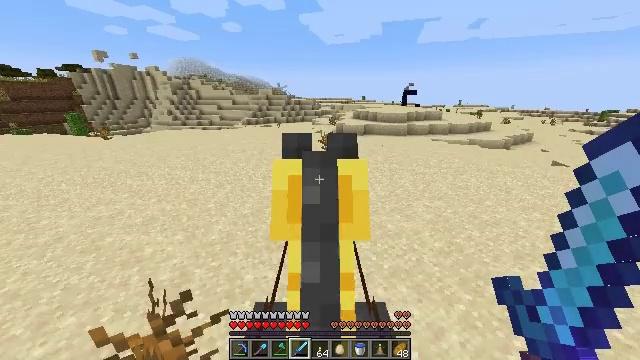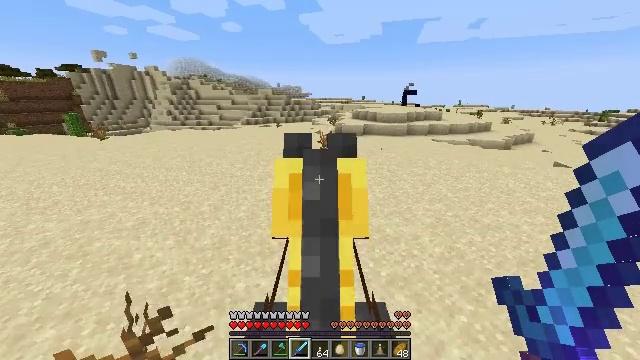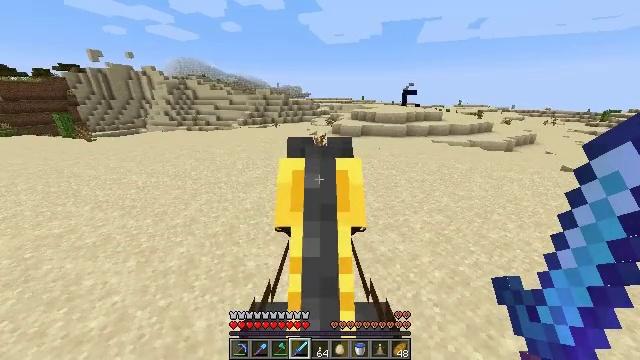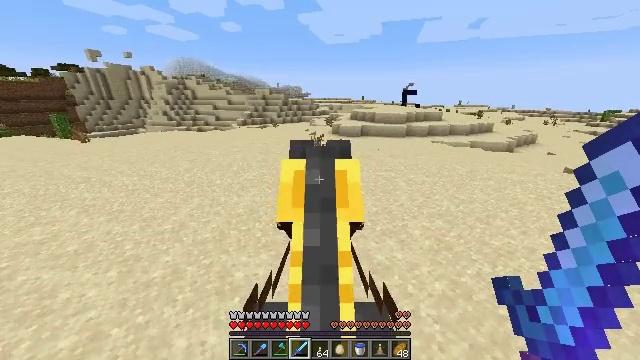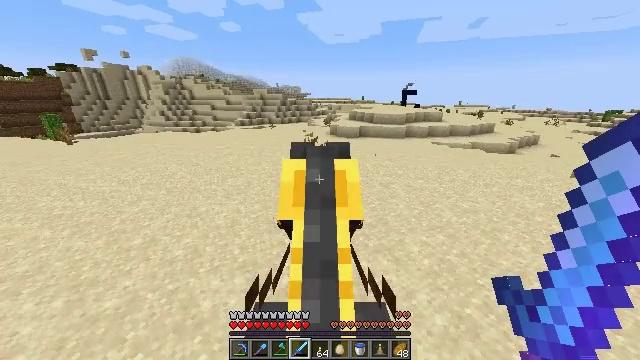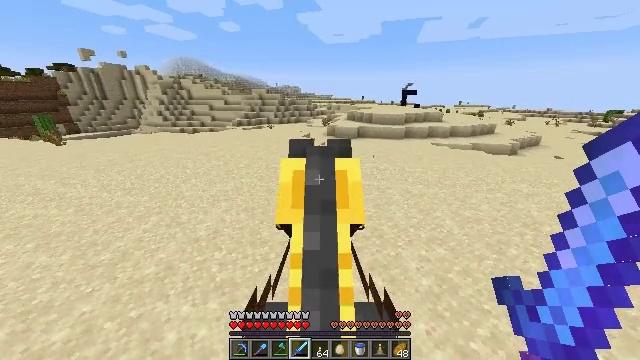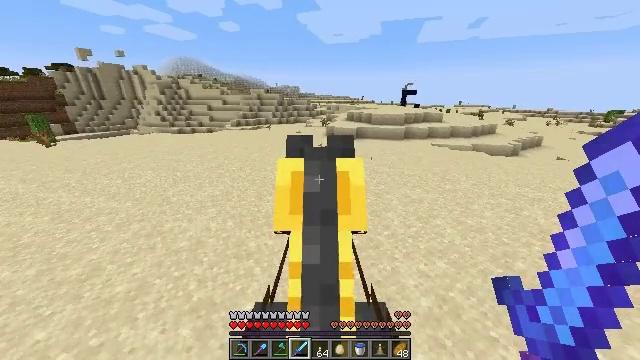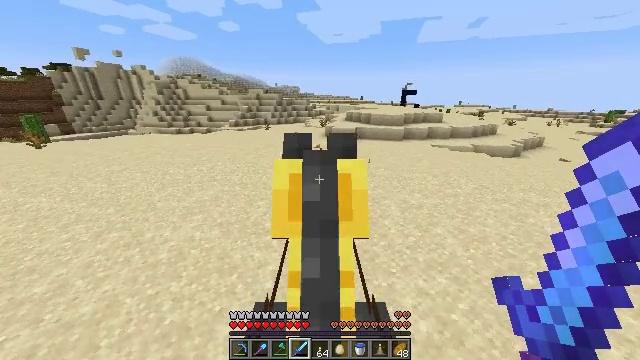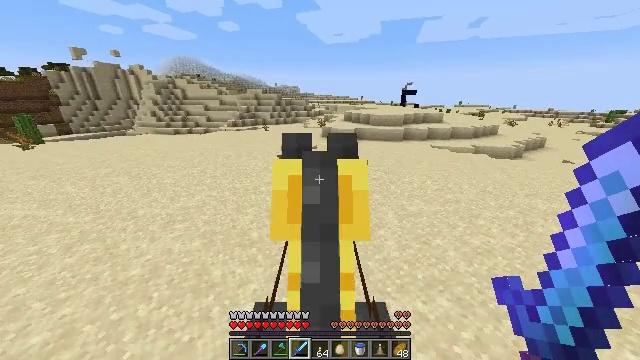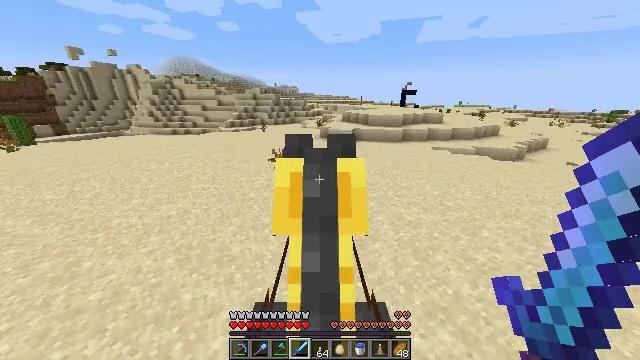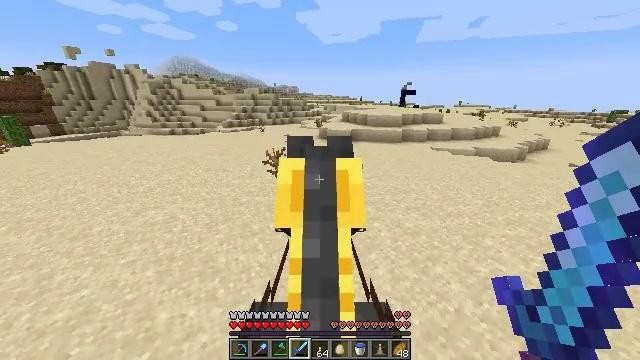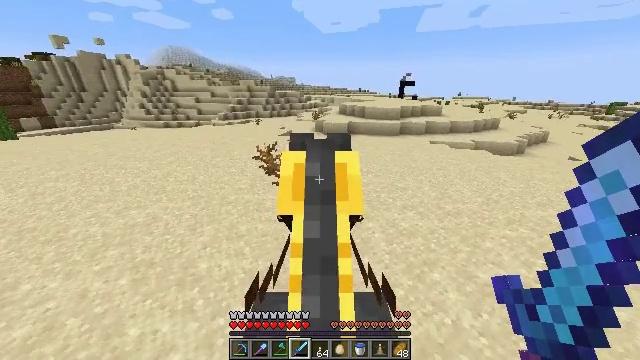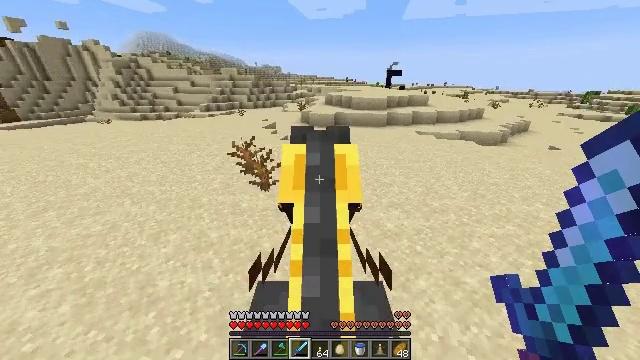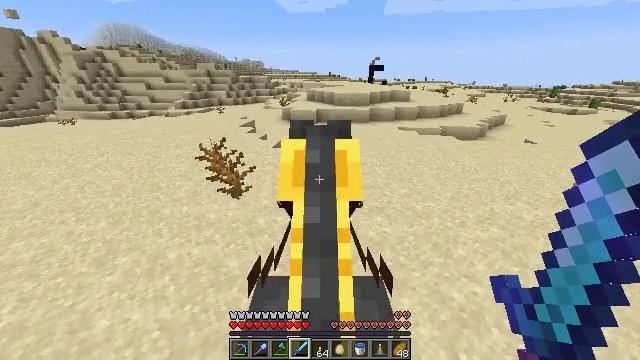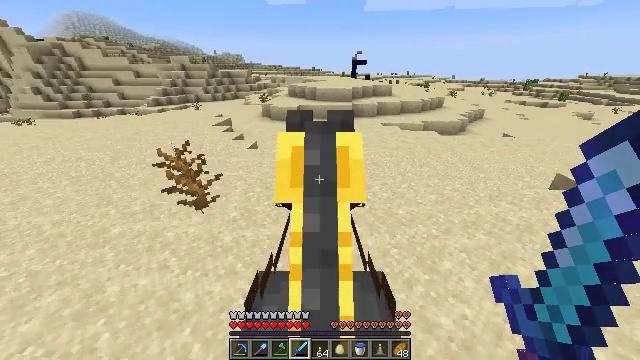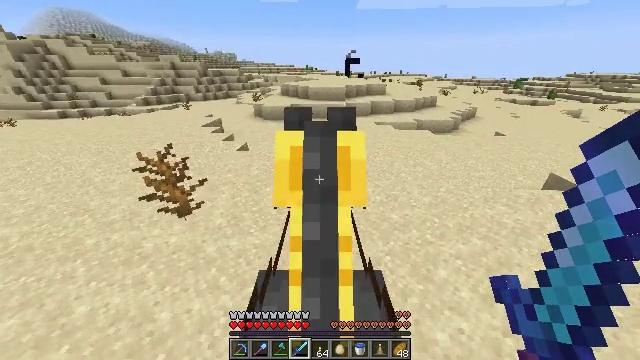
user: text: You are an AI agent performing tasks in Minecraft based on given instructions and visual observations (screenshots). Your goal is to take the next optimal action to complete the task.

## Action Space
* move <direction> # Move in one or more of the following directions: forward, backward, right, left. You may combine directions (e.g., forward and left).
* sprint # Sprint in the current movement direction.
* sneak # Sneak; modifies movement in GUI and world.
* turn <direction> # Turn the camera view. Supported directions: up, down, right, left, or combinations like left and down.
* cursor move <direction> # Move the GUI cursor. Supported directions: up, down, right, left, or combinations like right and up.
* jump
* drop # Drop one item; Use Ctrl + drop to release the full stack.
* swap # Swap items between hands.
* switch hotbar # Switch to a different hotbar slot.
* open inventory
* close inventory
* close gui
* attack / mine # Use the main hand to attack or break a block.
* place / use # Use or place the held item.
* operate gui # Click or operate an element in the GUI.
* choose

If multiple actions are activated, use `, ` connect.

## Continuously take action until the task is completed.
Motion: motion action
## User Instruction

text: Mine the sandstone block.
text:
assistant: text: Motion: move forward and move right, sprint
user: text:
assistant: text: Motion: move forward and move right, sprint
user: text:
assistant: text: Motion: move forward and move right, sprint
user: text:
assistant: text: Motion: move forward and move right, sprint
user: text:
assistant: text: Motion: move forward and move right, sprint
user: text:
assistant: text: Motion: move forward and move right, sprint
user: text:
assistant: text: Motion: move forward and move right, sprint
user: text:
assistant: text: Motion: move forward and move right, sprint
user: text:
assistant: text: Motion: move forward and move right, sprint
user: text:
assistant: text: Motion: move forward and move right, sprint
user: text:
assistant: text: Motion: move forward and move right, sprint, turn right and down
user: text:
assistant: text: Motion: move forward and move right, sprint, turn right and down
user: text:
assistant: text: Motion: move forward and move right, sprint, turn right and down
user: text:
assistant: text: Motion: move forward and move right, sprint, turn right and down
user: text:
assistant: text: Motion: move forward and move right, sprint, turn right
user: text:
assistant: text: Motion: move forward, sprint
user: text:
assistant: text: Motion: move forward, sprint
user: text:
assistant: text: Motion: move forward, sprint
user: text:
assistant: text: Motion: move forward, sprint
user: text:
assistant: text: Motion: move forward, sprint
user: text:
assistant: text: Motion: move forward, sprint
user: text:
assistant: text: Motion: move forward, sprint, turn right
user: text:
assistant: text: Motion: move forward, sprint, turn right
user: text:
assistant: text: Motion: move forward, sprint
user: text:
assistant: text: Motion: move forward, sprint, turn right
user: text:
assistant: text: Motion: move forward, sprint, turn right
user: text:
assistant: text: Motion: move forward, sprint, turn right
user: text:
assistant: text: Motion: move forward, sprint
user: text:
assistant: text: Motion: move forward, sprint
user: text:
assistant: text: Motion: move forward, sprint